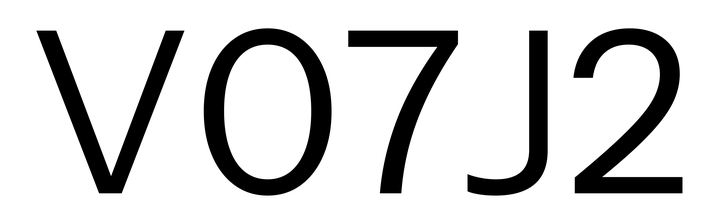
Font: InstrumentSans_Regular